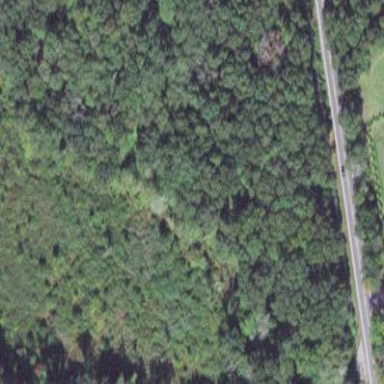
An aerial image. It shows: Mixed leaf woodland.